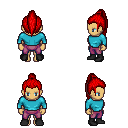
a pixel art fantasy rpg character, female body template, human, tanned skin, teal long-sleeve shirt, magenta pants, red long topknot hairstyle, black shoes, four views (front, back, left, right), 2x2 character sprite sheet, small pixel art, hard edges, no anti-aliasing